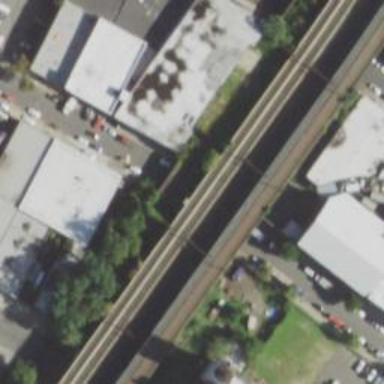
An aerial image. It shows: Abandoned railway.